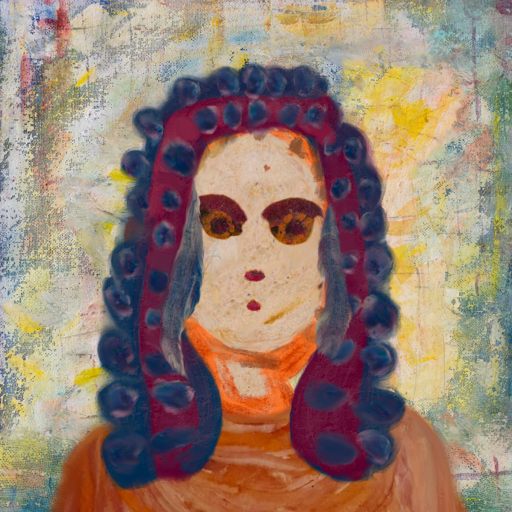
Background: Irani, Head And Neck Front: Rupkatha, Face Front: Doll, Bust: Pious_Lady, Hair Front: Hill_Girl, Head Accessory: Blank, Second Necklace: Blank, Necklace: Blank, Baby: Blank